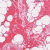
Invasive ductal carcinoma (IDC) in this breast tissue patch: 0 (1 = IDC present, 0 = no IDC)